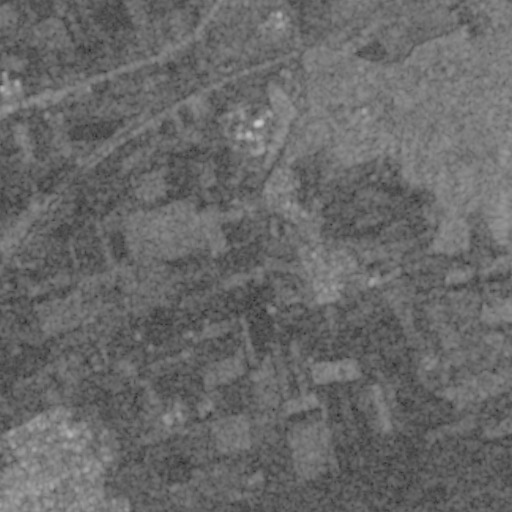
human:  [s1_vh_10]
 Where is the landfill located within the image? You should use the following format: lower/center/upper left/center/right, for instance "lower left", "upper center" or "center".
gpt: The landfill is located in the upper right of the image.
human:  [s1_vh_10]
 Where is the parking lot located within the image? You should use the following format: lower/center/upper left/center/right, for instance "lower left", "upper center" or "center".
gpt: The parking lot is located in the upper center of the image.
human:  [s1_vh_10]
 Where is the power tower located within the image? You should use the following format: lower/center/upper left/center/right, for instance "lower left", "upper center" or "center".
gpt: The power tower is located in the upper left of the image.
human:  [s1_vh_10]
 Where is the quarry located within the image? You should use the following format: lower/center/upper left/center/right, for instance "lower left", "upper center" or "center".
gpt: The quarry is located in the upper right of the image.
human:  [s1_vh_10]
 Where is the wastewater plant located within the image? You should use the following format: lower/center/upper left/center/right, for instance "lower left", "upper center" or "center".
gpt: The wastewater plant is located in the upper right of the image.
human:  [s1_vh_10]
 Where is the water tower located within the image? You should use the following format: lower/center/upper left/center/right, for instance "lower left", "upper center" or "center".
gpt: The water tower is located in the center of the image.
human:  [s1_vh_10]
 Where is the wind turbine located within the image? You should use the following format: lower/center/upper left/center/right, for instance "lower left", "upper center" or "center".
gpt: The wind turbine is located in the center of the image.
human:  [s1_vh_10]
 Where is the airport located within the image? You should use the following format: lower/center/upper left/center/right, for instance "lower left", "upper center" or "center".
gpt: There is no airport in the image.

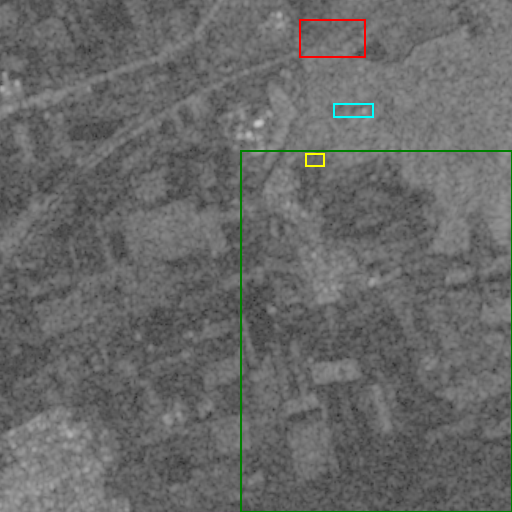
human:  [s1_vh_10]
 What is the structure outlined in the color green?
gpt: The structure outlined in green is a crop field.
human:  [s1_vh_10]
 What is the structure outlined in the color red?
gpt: The structure outlined in red is a landfill.
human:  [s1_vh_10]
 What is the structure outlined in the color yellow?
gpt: The structure outlined in yellow is a park.
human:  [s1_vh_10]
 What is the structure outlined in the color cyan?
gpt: The structure outlined in cyan is a wastewater plant.
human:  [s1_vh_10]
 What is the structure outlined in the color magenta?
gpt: There is no magenta outline.